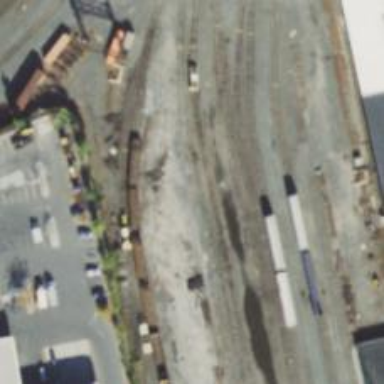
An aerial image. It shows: Railway yard in service.